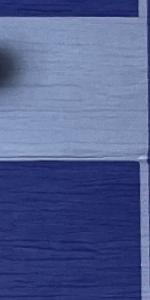
Label: Empty